Interaction volume radius: 5 \u00c5
Interaction volume height: 30 \u00c5
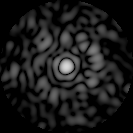
Disorder parameter: 0.838